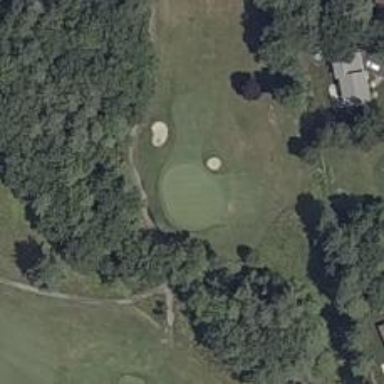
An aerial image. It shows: View of golf hole.